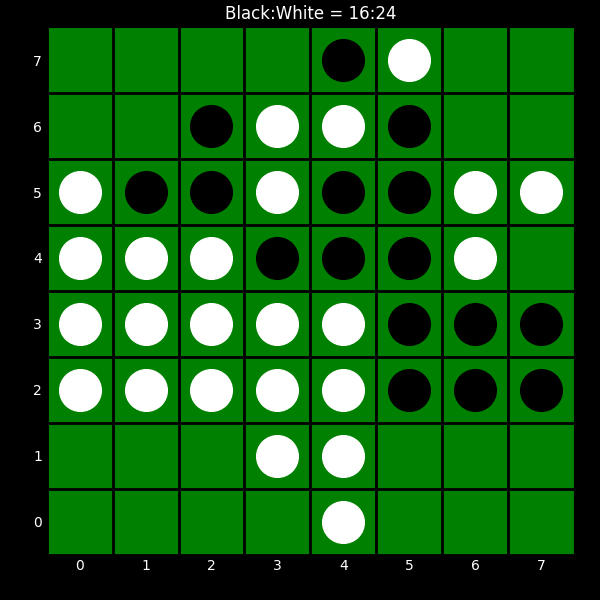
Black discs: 16
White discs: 24